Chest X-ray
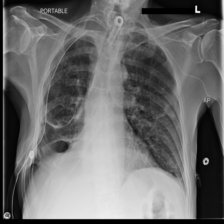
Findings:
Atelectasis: negative
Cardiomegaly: negative
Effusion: negative
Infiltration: negative
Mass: negative
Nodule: negative
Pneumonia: negative
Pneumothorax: negative
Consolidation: negative
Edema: negative
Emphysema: negative
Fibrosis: negative
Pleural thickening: negative
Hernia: negative